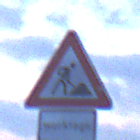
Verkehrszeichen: Arbeitsstelle
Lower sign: ZeitangabenMitBeschraenkungAufWochentage1
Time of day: Dawn
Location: Outdoor (Urban)
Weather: PartlyCloudy
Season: NotSpecified
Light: Natural